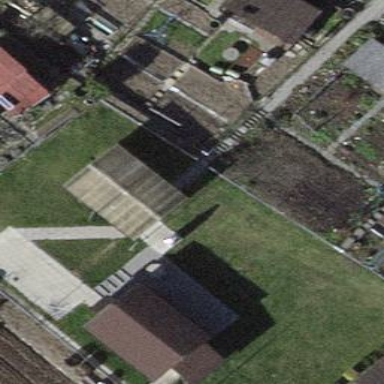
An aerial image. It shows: Allotment house.